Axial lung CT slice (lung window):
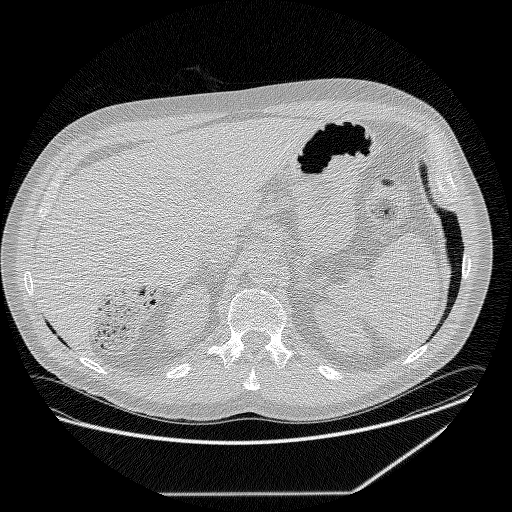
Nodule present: no